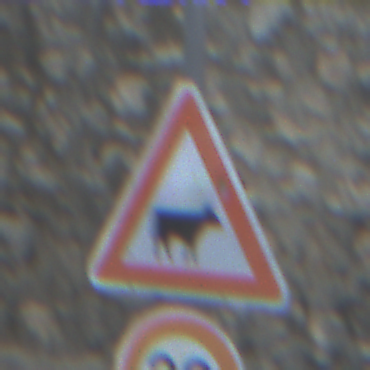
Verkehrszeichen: ViehtriebLinks
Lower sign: Geschwindigkeit30
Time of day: MorningAfternoon
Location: Outdoor (Suburban)
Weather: PartlyCloudy
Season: NotSpecified
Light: Natural